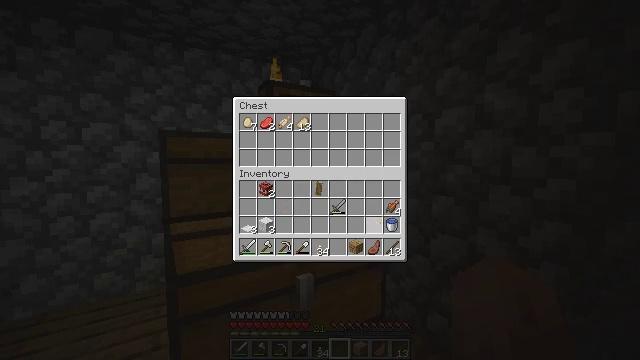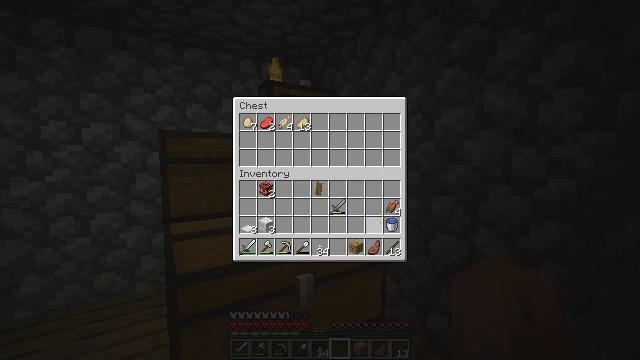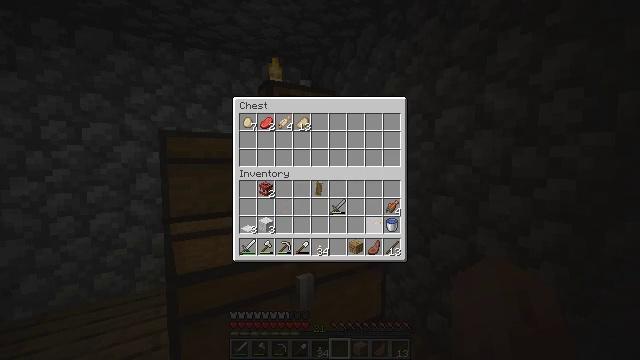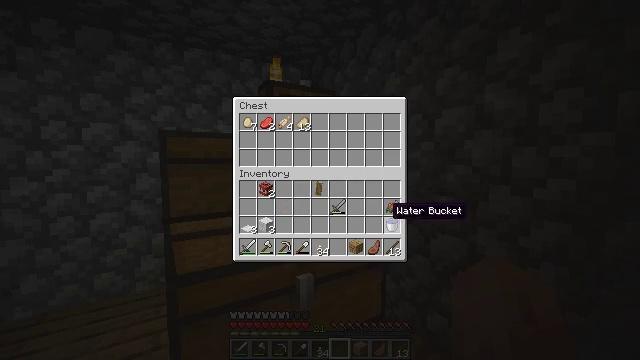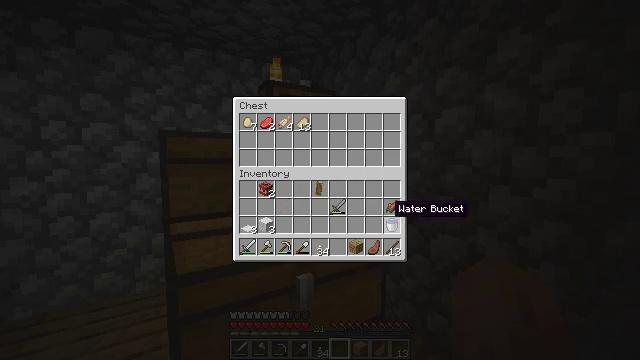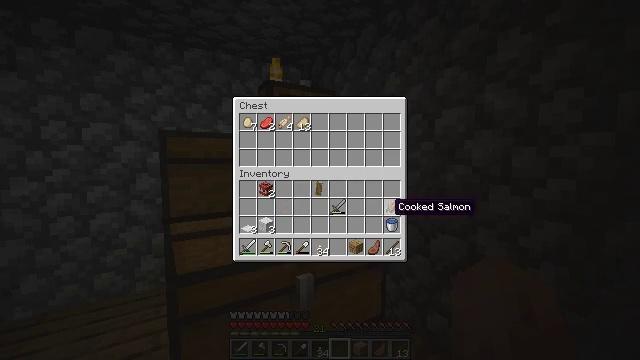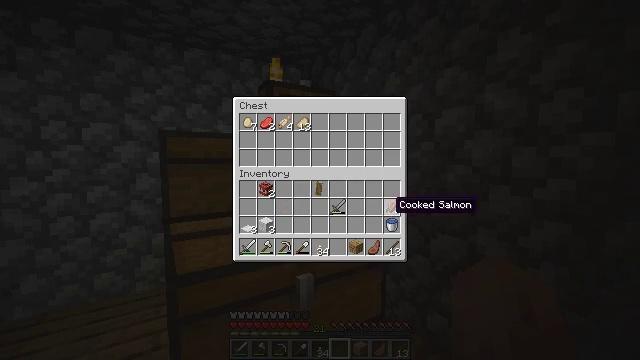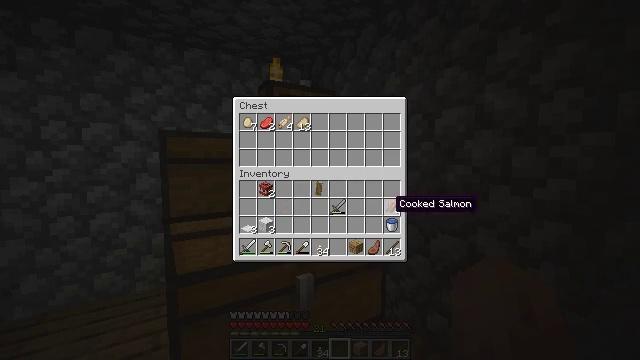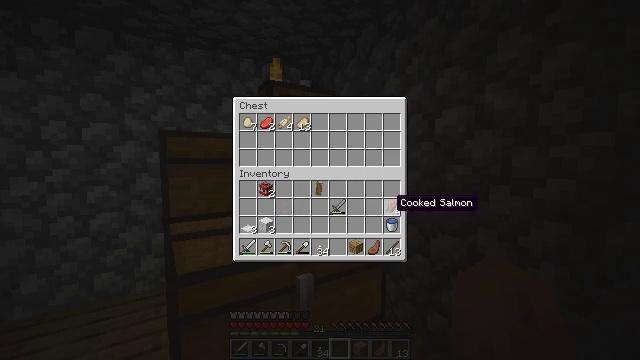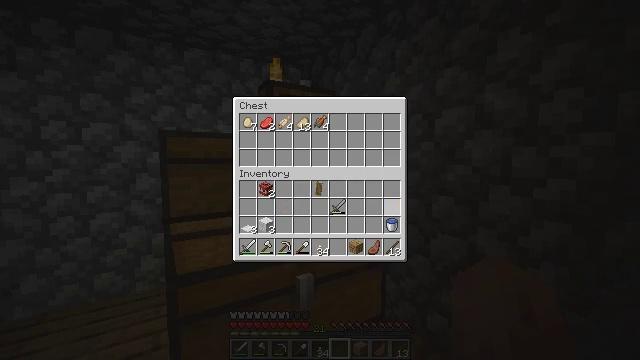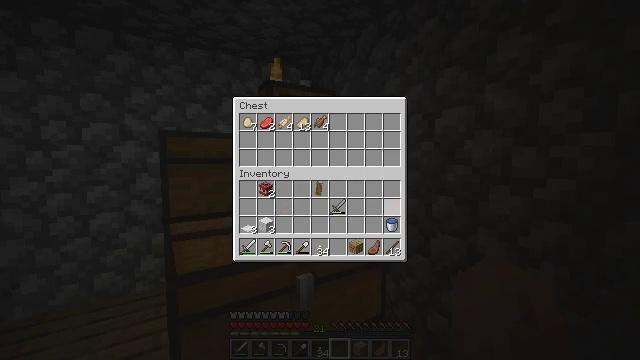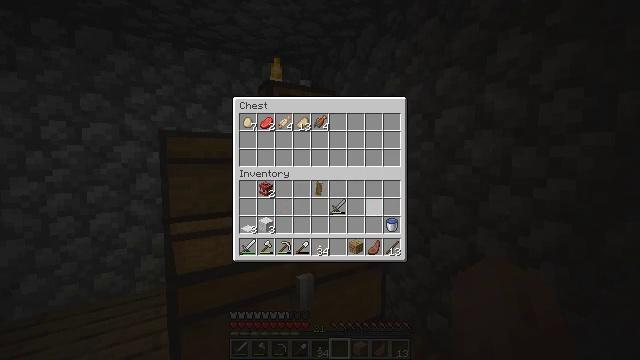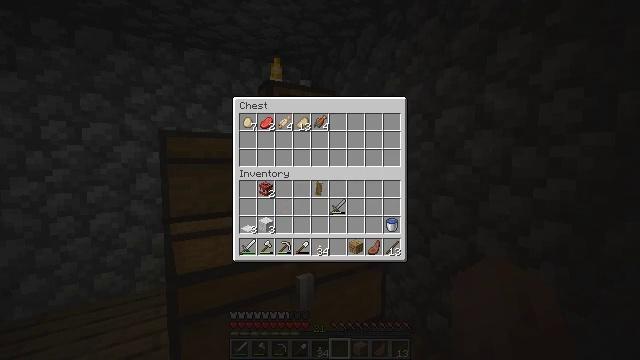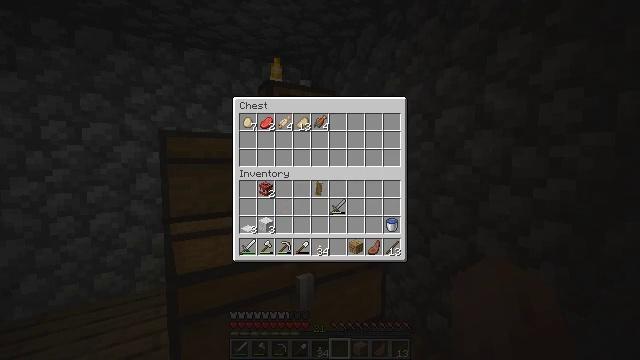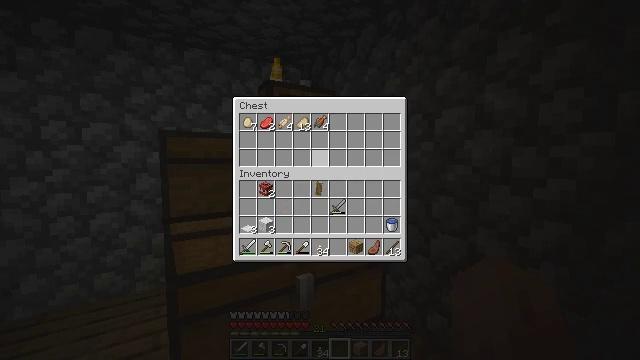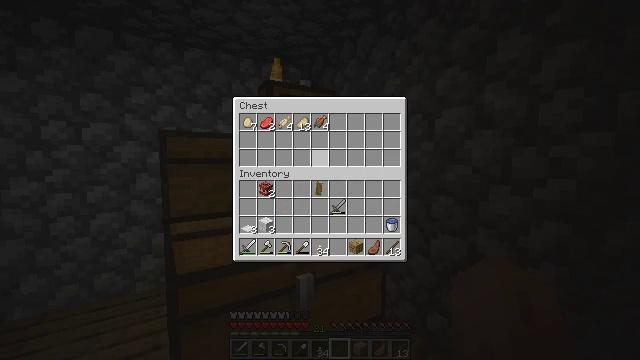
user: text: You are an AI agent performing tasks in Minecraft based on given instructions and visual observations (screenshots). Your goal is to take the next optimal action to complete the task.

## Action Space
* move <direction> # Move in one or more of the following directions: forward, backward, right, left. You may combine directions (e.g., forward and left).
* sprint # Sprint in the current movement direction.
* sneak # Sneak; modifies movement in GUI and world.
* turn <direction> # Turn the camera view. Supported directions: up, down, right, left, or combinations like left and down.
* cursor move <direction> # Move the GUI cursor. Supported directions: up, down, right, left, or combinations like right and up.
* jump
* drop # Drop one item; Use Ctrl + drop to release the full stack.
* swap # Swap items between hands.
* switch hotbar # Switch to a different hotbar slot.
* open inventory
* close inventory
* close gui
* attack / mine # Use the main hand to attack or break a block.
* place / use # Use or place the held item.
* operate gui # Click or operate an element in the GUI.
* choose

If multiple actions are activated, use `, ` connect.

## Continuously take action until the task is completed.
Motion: motion action
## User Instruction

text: Mine a chest to move it.
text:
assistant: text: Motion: sneak
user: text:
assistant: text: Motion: sneak
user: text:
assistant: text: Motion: sneak
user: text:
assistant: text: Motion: sneak
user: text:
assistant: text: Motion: sneak
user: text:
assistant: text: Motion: sneak
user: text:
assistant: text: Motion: sneak
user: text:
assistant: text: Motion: sneak
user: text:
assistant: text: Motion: sneak, choose
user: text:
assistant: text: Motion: sneak, choose
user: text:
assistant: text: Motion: sneak, cursor move left
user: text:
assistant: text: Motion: sneak, cursor move left and up
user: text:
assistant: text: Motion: sneak, cursor move left and up
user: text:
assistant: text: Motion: sneak
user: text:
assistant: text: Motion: sneak
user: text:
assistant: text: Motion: sneak
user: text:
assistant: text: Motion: sneak, cursor move up
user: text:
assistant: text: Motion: sneak, cursor move up
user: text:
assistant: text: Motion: sneak, cursor move up
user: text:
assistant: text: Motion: sneak
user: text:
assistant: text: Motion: sneak
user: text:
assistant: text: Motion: sneak
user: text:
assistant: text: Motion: sneak
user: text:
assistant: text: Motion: sneak
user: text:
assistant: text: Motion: sneak
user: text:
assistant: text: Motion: sneak
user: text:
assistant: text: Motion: sneak
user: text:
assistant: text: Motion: sneak
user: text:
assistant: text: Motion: sneak, choose
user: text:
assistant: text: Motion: sneak, choose